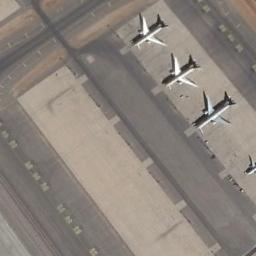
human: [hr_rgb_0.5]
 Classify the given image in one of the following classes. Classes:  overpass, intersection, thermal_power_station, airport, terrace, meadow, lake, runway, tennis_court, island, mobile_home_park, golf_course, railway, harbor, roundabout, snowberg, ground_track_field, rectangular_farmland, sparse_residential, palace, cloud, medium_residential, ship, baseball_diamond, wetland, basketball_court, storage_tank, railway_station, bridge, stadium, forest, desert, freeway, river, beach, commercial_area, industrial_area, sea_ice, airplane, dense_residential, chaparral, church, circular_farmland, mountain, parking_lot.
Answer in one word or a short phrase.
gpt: airplane